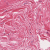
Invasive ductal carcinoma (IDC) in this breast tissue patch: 0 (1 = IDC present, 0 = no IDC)